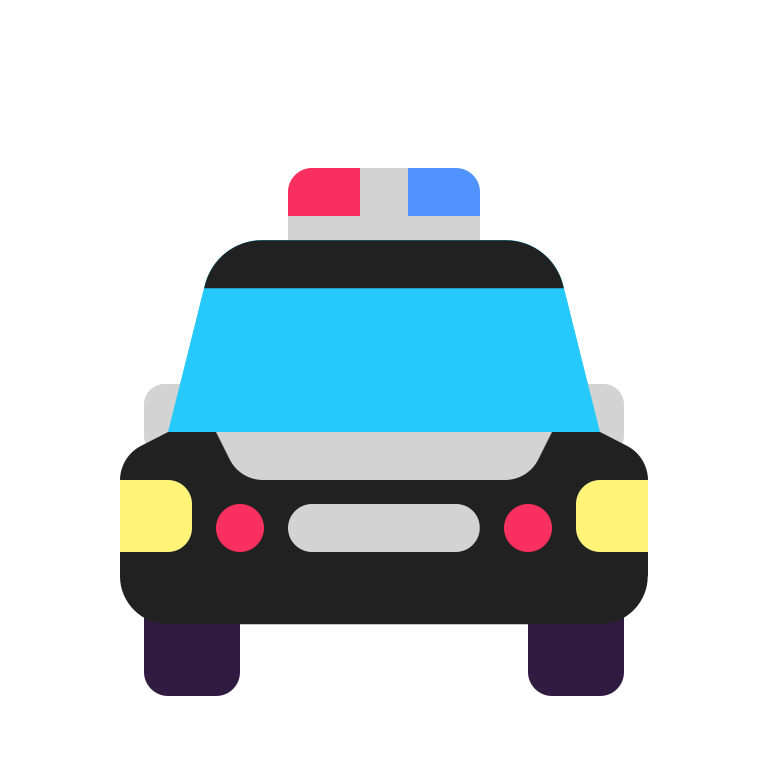
oncoming police car flat